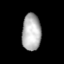
Tissue: lung
Cell type: Endothelial cells
Senescence score: 0.5726
Nuclear area (px): 682
Mean DAPI intensity: 179.455